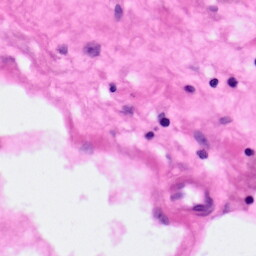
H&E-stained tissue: Pancreatic